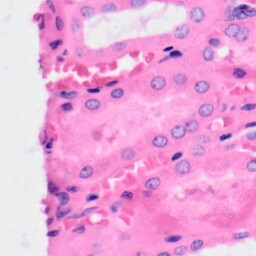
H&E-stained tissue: Kidney